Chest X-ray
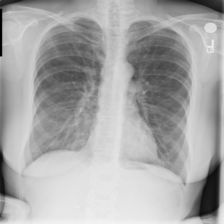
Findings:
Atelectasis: negative
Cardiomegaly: negative
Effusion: negative
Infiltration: negative
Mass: negative
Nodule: negative
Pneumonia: negative
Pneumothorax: negative
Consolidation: positive
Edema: negative
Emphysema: negative
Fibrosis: negative
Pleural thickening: negative
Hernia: negative